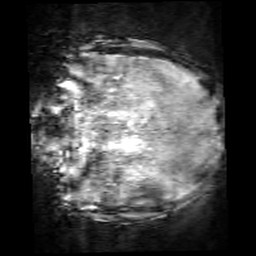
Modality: SWI
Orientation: coronal
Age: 11
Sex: male
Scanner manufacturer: siemens
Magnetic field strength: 3 T
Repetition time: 0.027 s
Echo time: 0.02 s